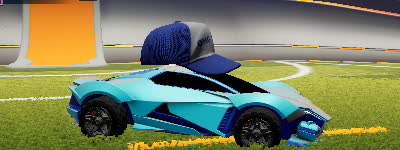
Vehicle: werewolf